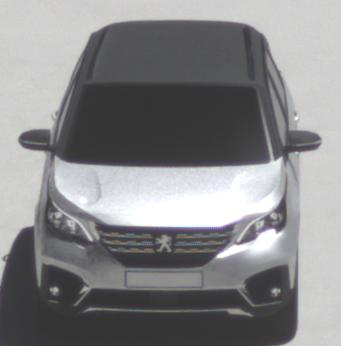
Make: Peugeot
Model: 5008 1.2 PureTech 130 Active
Detailed model: 5008 (II) (03/17 - 09/20)
Model produced from: 2017/03
Model produced until: 2018/07
Doors: 5
Color: white
Road condition: dry road
Daytime: midday
Contrast: high contrast